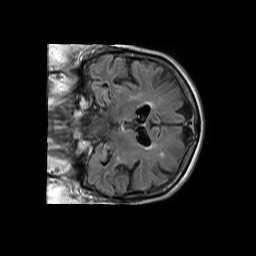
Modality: FLAIR
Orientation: coronal
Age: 88
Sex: male
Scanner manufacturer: philips
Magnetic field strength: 1.5 T
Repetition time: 11 s
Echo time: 0.14 s